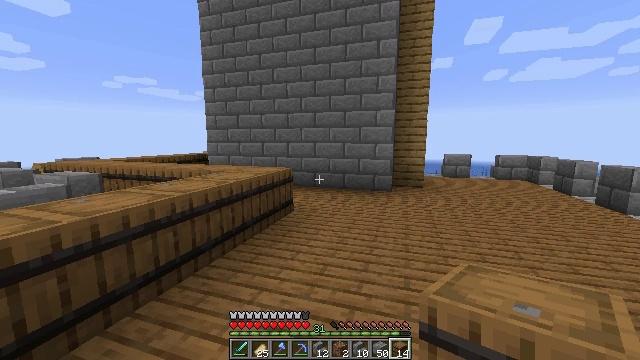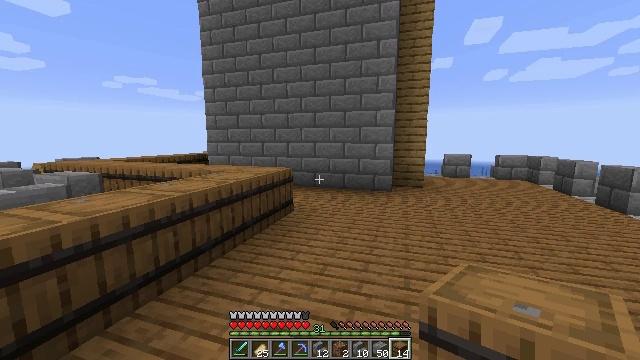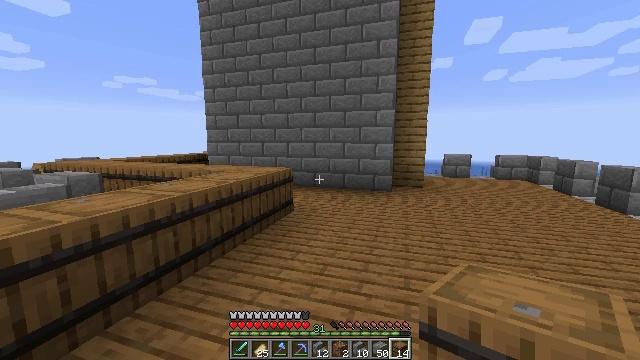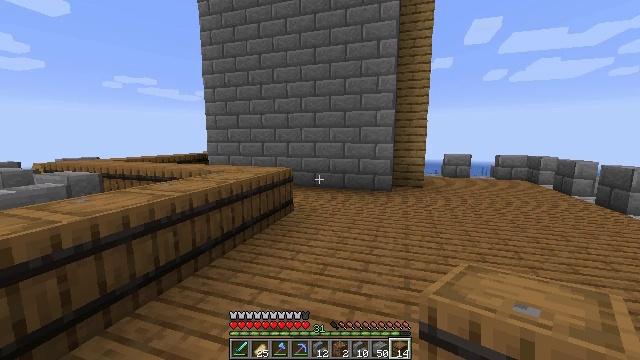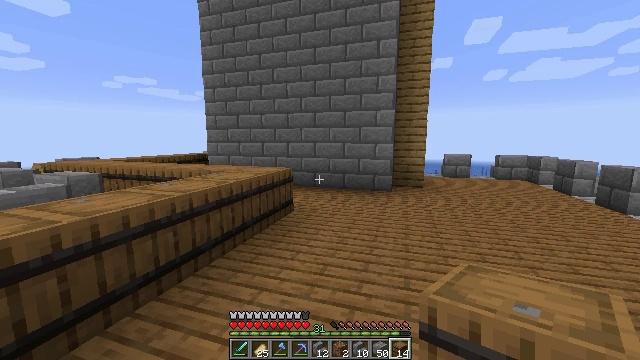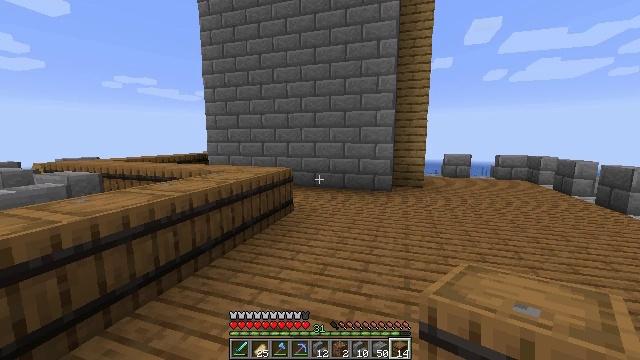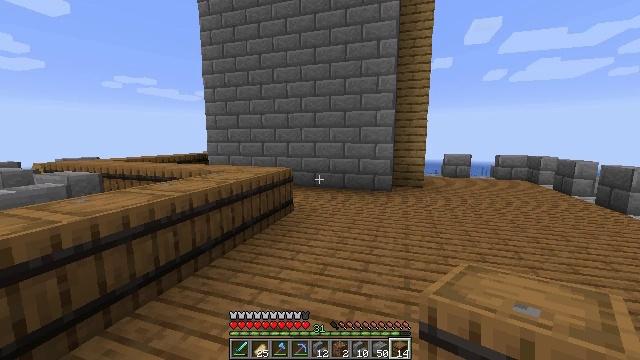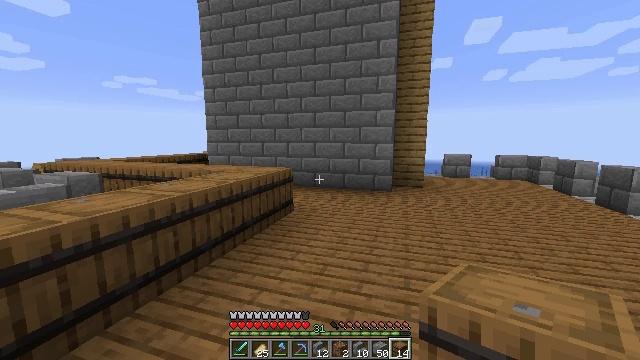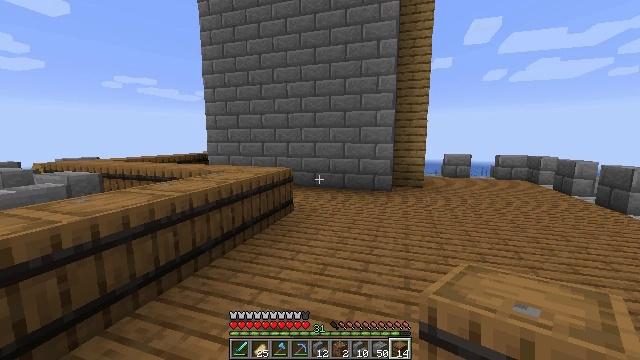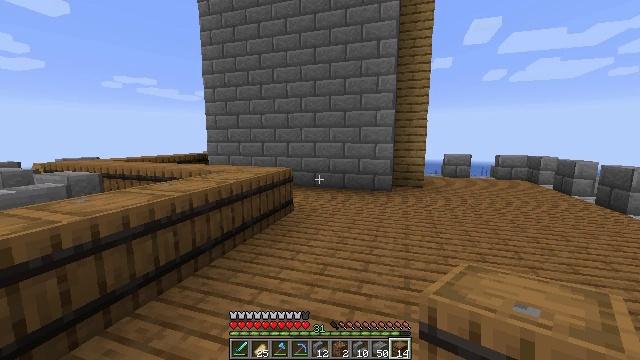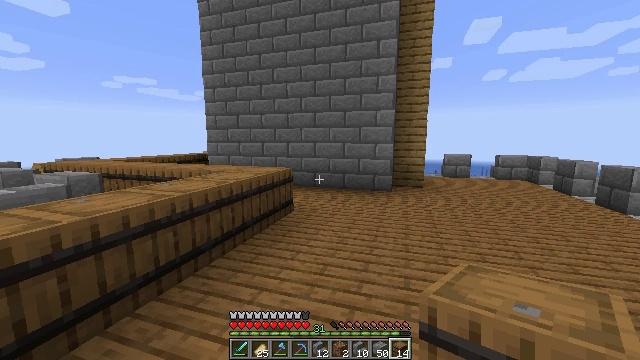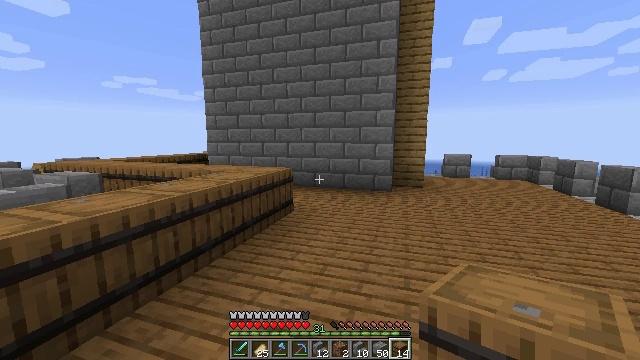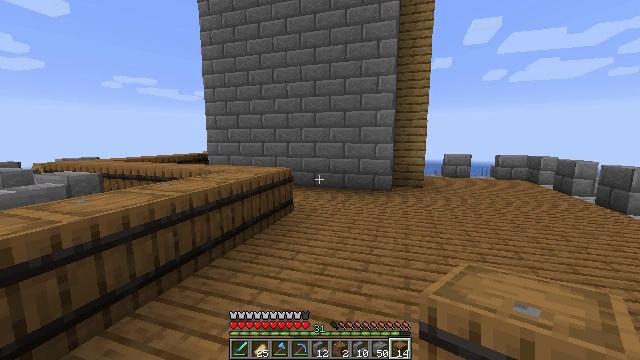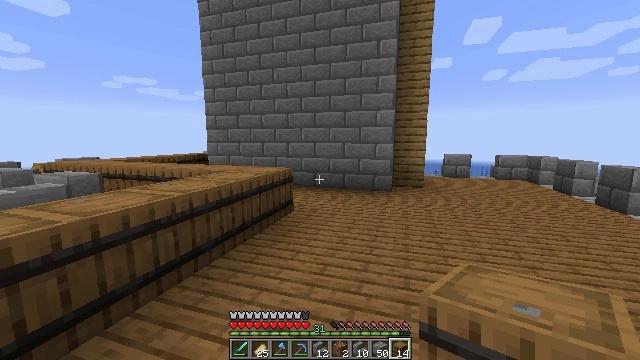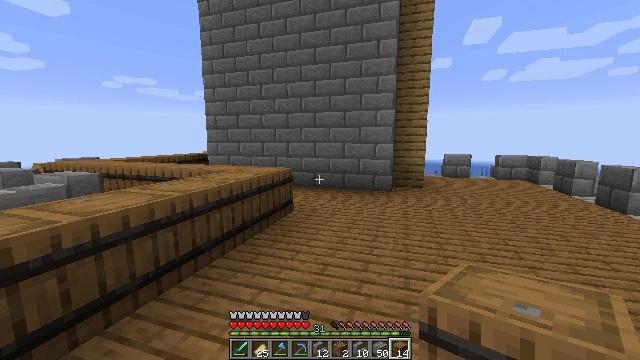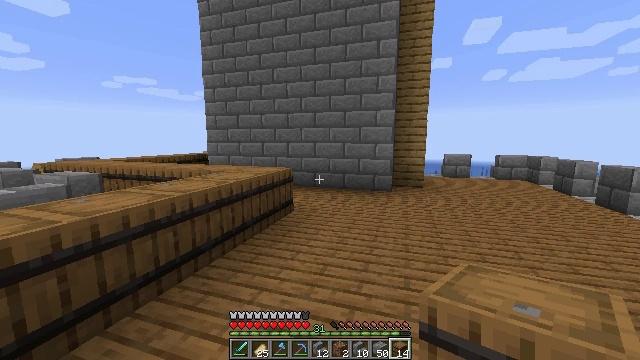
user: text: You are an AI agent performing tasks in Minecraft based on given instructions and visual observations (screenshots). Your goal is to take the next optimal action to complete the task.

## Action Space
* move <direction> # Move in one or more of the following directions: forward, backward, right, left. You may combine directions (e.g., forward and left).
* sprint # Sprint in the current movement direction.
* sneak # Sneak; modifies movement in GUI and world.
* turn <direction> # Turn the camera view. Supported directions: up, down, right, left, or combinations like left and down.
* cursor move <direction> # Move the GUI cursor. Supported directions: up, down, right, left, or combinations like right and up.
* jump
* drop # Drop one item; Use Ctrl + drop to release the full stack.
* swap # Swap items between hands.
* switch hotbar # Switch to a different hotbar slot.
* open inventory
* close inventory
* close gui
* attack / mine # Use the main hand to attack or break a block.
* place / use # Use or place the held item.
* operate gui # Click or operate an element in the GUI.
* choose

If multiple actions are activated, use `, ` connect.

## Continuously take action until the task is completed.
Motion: motion action
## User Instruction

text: Attack the barrel to gather it.
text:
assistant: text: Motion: no_op
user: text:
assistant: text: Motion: no_op
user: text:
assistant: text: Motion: no_op
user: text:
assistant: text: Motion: no_op
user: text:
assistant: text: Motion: no_op
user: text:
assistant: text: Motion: no_op
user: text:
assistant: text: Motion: no_op
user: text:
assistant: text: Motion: no_op
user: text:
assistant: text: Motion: no_op
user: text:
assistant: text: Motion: no_op
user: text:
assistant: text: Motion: no_op
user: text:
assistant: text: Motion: no_op
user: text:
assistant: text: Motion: no_op
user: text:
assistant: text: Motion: no_op
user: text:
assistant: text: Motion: no_op
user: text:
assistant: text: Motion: no_op
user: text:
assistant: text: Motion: no_op
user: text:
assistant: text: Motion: no_op
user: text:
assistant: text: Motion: no_op
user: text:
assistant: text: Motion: no_op
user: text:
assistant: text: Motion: no_op
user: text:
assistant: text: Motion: no_op
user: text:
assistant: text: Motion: no_op
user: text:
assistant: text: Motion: no_op
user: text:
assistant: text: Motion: no_op
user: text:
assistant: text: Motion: no_op
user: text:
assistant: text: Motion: no_op
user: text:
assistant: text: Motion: no_op
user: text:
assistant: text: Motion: no_op
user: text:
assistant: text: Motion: no_op